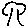
Label: tree